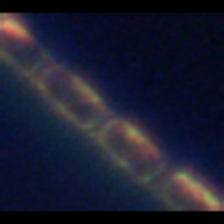
Taxon: Skeletonema
Group: Diatoms